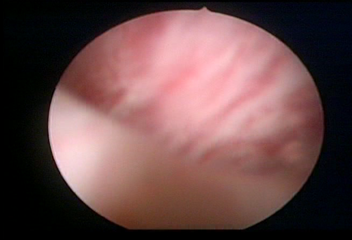
Modality: WLC
Class: Normal mucosa
Bladder cancer association: No